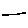
Label: line